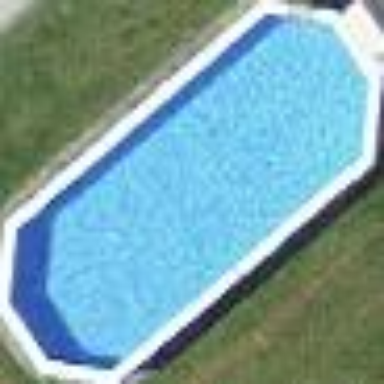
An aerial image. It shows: Swimming pool located in leisure land.